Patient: sex M, age 42
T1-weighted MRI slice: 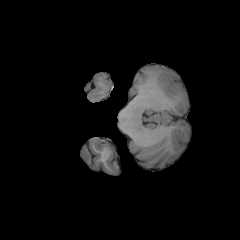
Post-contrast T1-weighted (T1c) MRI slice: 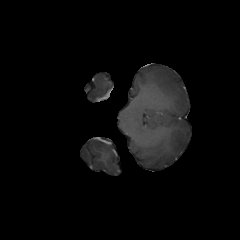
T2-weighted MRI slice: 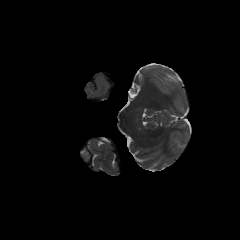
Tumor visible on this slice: no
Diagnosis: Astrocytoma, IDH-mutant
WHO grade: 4